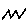
Label: zigzag